Question: I want to convert this ugly string...
'''
"\e[0;92;49mGroup::Item\e[0m | \e[0;35;49mgender\e[0m
\e[0;92;49mGroup::SubItem\e[0m | \e[0;36;49mage=22 \e[0m\e[0;94;49mfirst_name="Juan Manuel" \e[0m\e[0;36;49msite_id=1 \e[0m\e[0;94;49mstore_id=1 \e[0m\e[0;36;49mgender="M" \e[0m\e[0;94;49msavings=20.5 \e[0m
\e[0;93;49mSource::Item\e[0m | \e[0;36;49mage=22 \e[0m\e[0;94;49mfirst_name="Juan Manuel" \e[0m\e[0;36;49msite_id=1 \e[0m\e[0;94;49mstore_id=1 \e[0m\e[0;36;49mgender="M" \e[0m\e[0;94;49msavings=20.5 \e[0m
\e[0;93;49mSource::Item\e[0m | \e[0;36;49mage=31 \e[0m\e[0;94;49mfirst_name="Leandro" \e[0m\e[0;36;49msite_id=1 \e[0m\e[0;94;49mstore_id=1 \e[0m\e[0;36;49mgender="M" \e[0m\e[0;94;49msavings=15.5 \e[0m
\e[0;93;49mSource::Item\e[0m | \e[0;36;49mage=65 \e[0m\e[0;94;49mfirst_name="Rodolfo" \e[0m\e[0;36;49msite_id=2 \e[0m\e[0;94;49mstore_id=2 \e[0m\e[0;36;49mgender="M" \e[0m\e[0;94;49msavings=50.2 \e[0m
\e[0;93;49mSource::Item\e[0m | \e[0;36;49mage=8 \e[0m\e[0;94;49mfirst_name="Francisco" \e[0m\e[0;36;49msite_id=2 \e[0m\e[0;94;49mstore_id=3 \e[0m\e[0;36;49mgender="M" \e[0m\e[0;94;49msavings=2.5 \e[0m
\e[0;93;49mSource::Item\e[0m | \e[0;36;49mage=31 \e[0m\e[0;94;49mfirst_name="Gustavo" \e[0m\e[0;36;49msite_id=3 \e[0m\e[0;94;49mstore_id=4 \e[0m\e[0;36;49mgender="M" \e[0m\e[0;94;49msavings=40.5 \e[0m
\e[0;93;49mSource::Item\e[0m | \e[0;36;49mage=35 \e[0m\e[0;94;49mfirst_name="Javier" \e[0m\e[0;36;49msite_id=3 \e[0m\e[0;94;49mstore_id=5 \e[0m\e[0;36;49mgender="M" \e[0m\e[0;94;49msavings=25.5 \e[0m
\e[0;92;49mGroup::SubItem\e[0m | \e[0;36;49mage=64 \e[0m\e[0;94;49mfirst_name="Susana" \e[0m\e[0;36;49msite_id=2 \e[0m\e[0;94;49mstore_id=2 \e[0m\e[0;36;49mgender="F" \e[0m\e[0;94;49msavings=30.0 \e[0m
\e[0;93;49mSource::Item\e[0m | \e[0;36;49mage=64 \e[0m\e[0;94;49mfirst_name="Susana" \e[0m\e[0;36;49msite_id=2 \e[0m\e[0;94;49mstore_id=2 \e[0m\e[0;36;49mgender="F" \e[0m\e[0;94;49msavings=30.0 \e[0m
\e[0;93;49mSource::Item\e[0m | \e[0;36;49mage=33 \e[0m\e[0;94;49mfirst_name="Virginia" \e[0m\e[0;36;49msite_id=2 \e[0m\e[0;94;49mstore_id=3 \e[0m\e[0;36;49mgender="F" \e[0m\e[0;94;49msavings=70.1 \e[0m
\e[0;93;49mSource::Item\e[0m | \e[0;36;49mage=33 \e[0m\e[0;94;49mfirst_name="Gabriela" \e[0m\e[0;36;49msite_id=3 \e[0m\e[0;94;49mstore_id=4 \e[0m\e[0;36;49mgender="F" \e[0m\e[0;94;49msavings=45.5 \e[0m
"
'''
into this beautiful and shiny table

> Obviously, I don't want to use images...
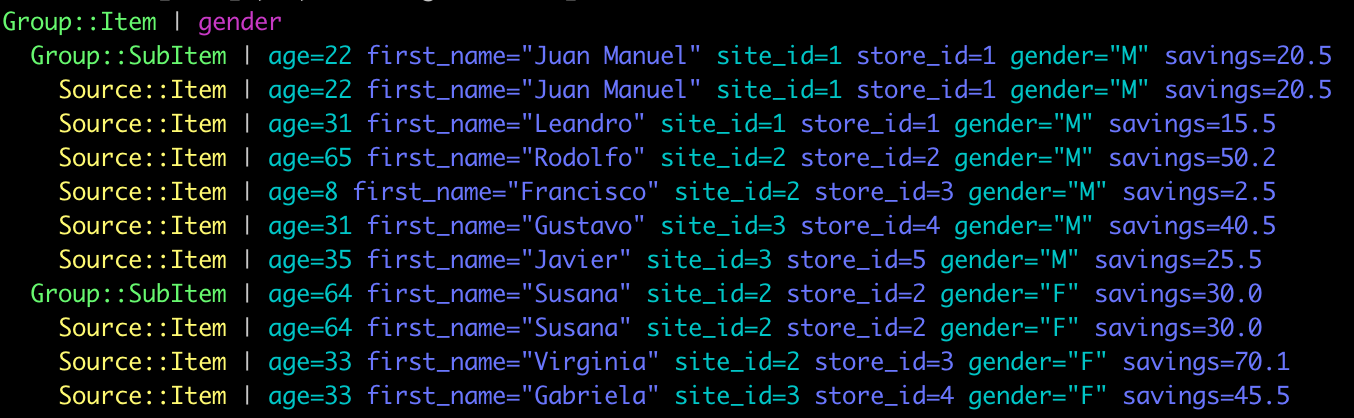
Answer: This is not possible. <URL> uses html-pipeline to
<URL>, removing anything that you might use to color text,
including:
- 'style'- 'style'- 'font'
Note that the 'color' attribute is still available, however this is not much
good because it requires the 'font' element.
If you wish to add color support, voice your support for the <URL> at
the html-pipeline repo.